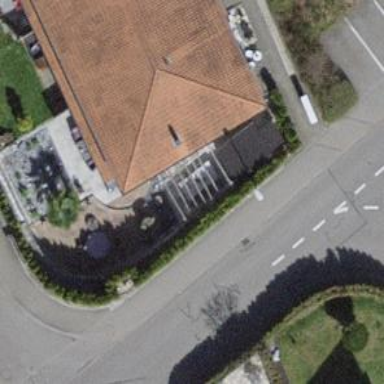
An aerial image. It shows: Bus stop with platform for public transport.